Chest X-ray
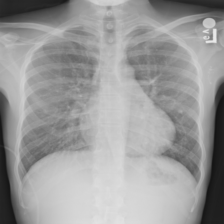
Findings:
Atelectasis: negative
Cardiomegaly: positive
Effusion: negative
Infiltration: negative
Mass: negative
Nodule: negative
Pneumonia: negative
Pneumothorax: negative
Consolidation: negative
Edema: negative
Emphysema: negative
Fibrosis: negative
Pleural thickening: negative
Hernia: negative